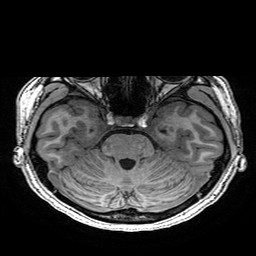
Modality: T1w
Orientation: coronal
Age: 19
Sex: female
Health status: healthy
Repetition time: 2.53 s
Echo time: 0.0034 s